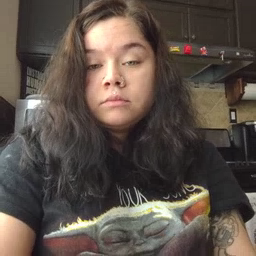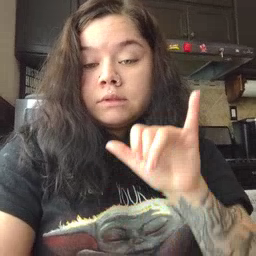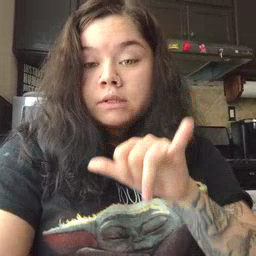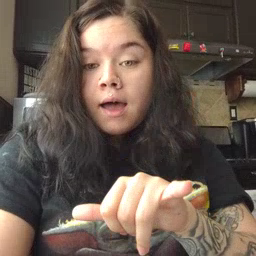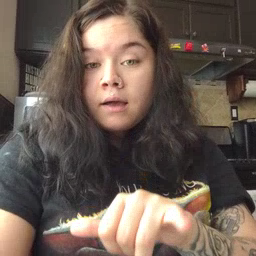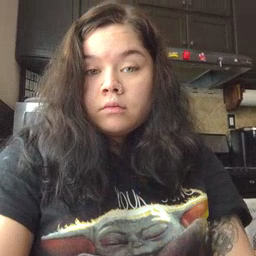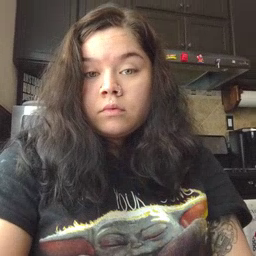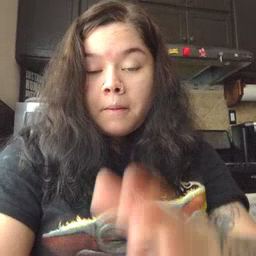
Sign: stay